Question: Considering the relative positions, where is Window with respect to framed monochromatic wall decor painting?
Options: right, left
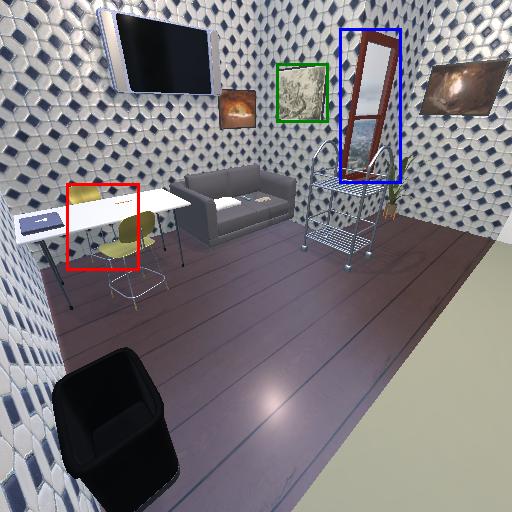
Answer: right